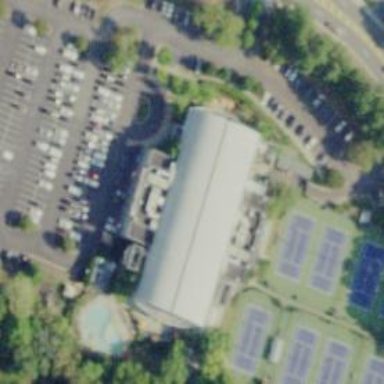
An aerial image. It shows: Building with rounded roof.